Interaction volume radius: 10 \u00c5
Interaction volume height: 15 \u00c5
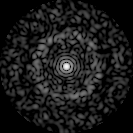
Disorder parameter: 0.8345